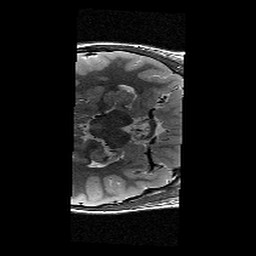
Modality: T2w
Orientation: axial
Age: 10
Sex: female
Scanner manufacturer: siemens
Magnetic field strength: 3 T
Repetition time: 9.23 s
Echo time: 0.067 s